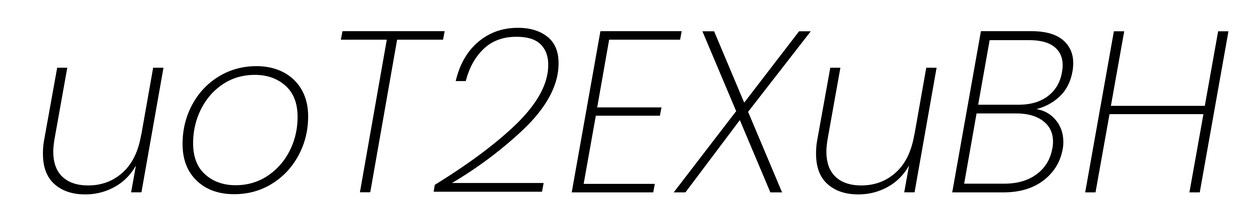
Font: Poppins-ExtraLightItalic